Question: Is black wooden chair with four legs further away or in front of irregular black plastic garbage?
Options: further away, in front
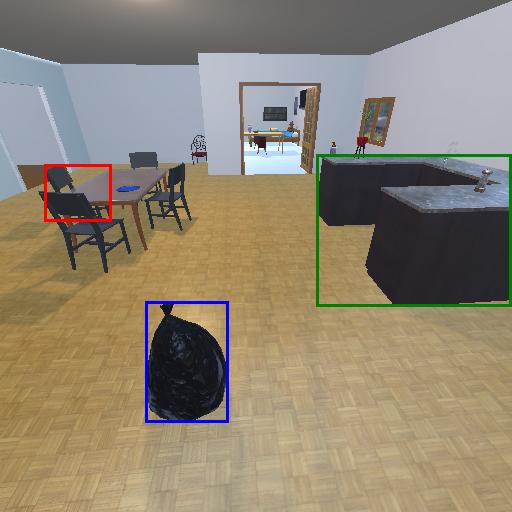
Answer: further away